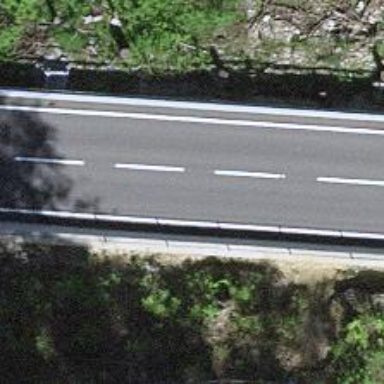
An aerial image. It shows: Guard rail as barrier.